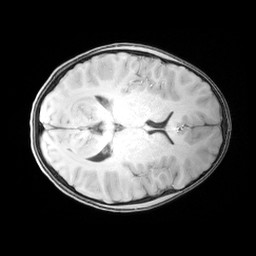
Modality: MP2RAGE
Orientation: axial
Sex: male
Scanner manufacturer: siemens
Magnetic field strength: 3 T
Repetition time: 5 s
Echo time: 0.00355 s